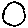
Label: circle